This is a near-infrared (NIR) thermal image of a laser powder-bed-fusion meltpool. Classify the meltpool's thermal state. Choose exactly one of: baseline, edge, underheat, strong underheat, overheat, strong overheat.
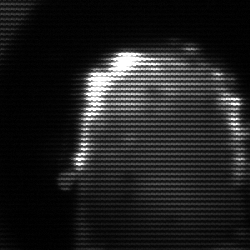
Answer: baseline